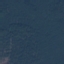
Label: Forest